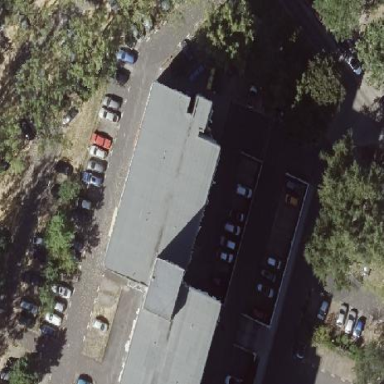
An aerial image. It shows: Part of building is shown in the image.